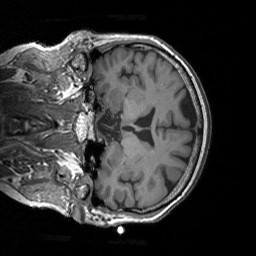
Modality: T1w
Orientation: coronal
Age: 71
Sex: female
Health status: healthy
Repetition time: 1.9 s
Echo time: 0.00252 s